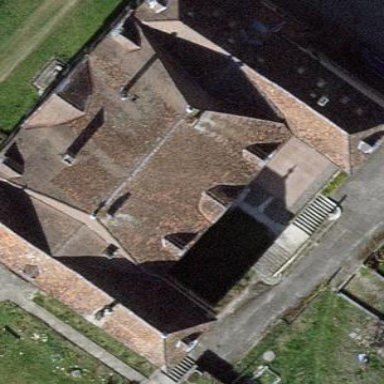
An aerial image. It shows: Historic stately castle building.